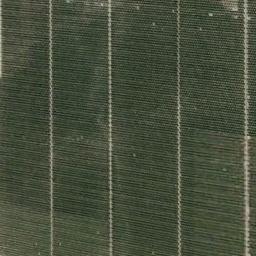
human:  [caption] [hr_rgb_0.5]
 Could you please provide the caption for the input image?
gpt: Several dirt roads are in rectangular farmlands .

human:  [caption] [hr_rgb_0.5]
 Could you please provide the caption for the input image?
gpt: There are some green rectangular farmland .

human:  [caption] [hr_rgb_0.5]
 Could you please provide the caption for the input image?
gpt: Several green rectangular farmlands are arranged in neat rows .

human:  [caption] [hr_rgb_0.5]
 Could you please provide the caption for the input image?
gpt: Four neatly arranged green rectangular farm fields .

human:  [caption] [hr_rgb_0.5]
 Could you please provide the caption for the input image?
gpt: There are several paths between the green rectangular farmlands .